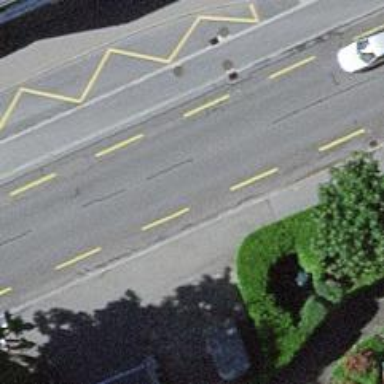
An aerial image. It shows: Secondary road with asphalt surface and dedicated cycle lane.